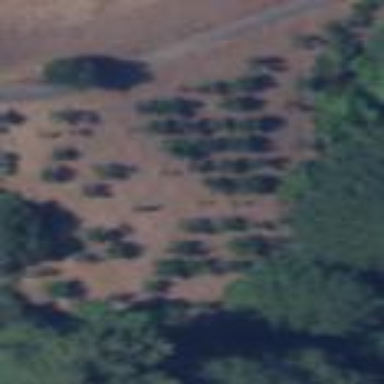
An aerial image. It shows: Orchard.